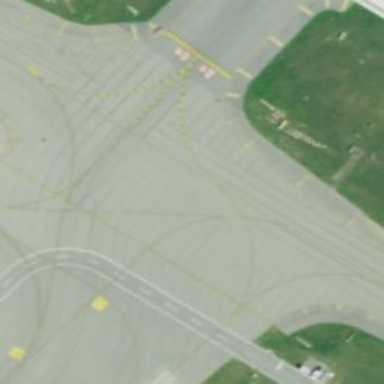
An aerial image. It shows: View of taxiway at the airport.